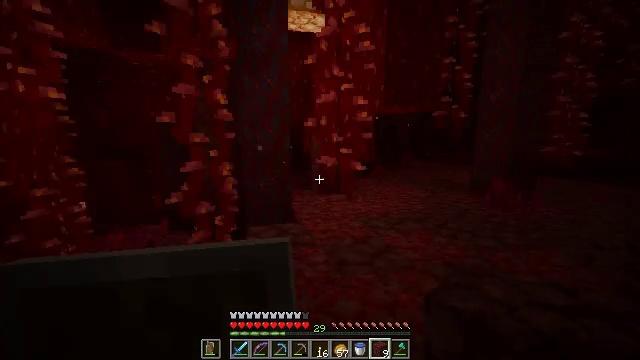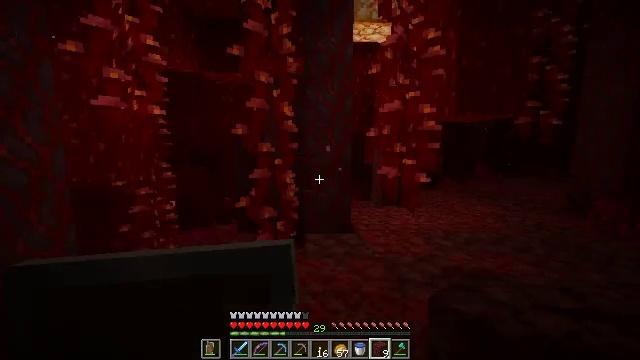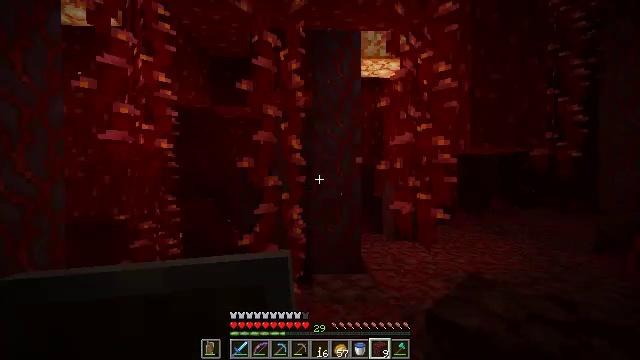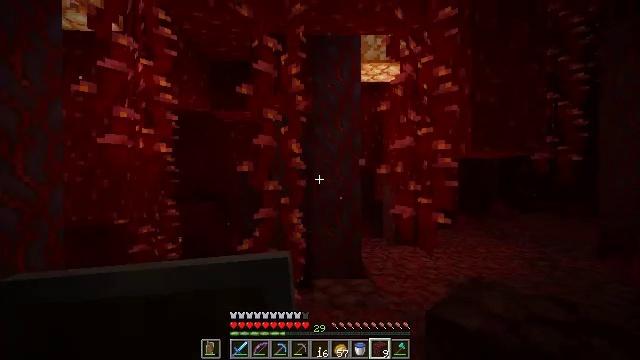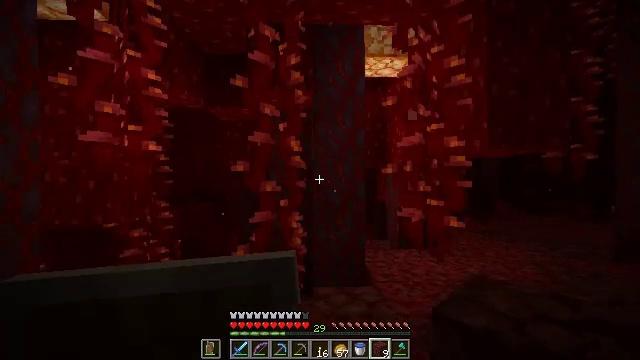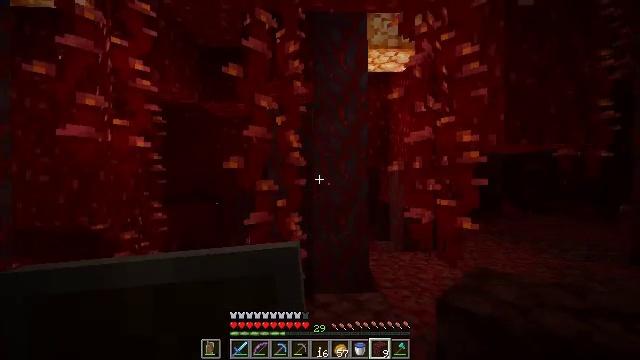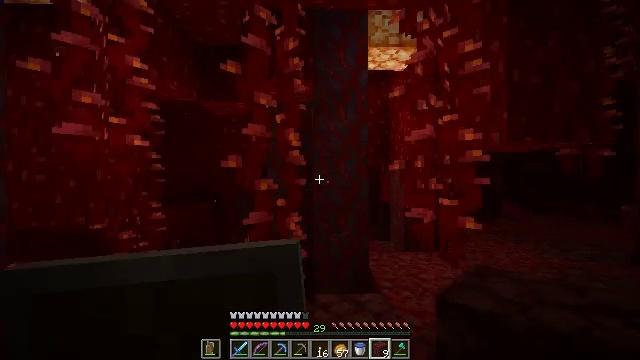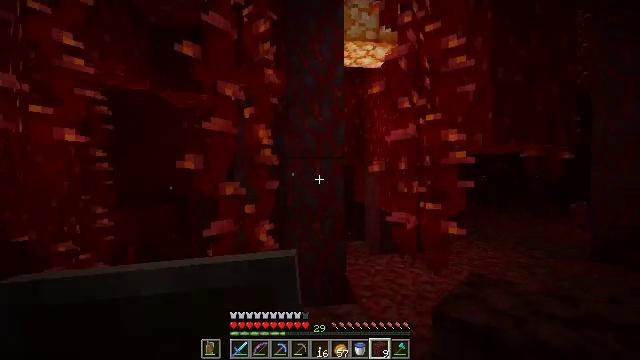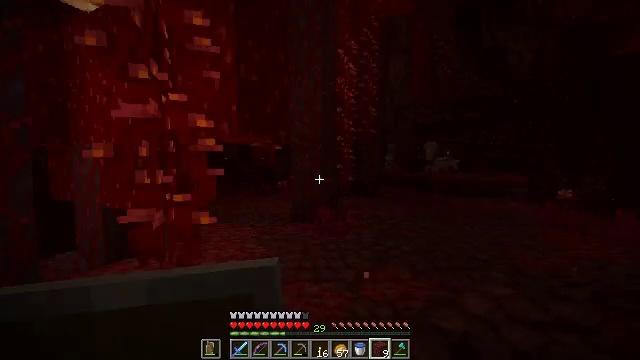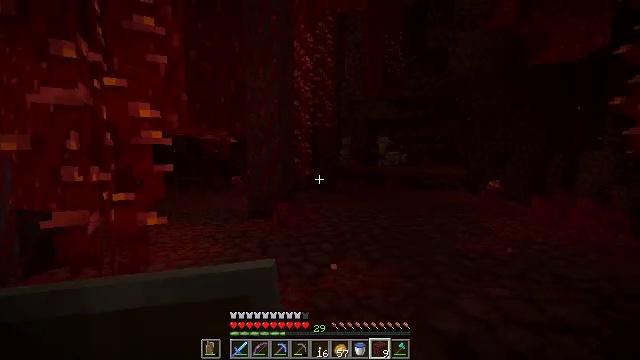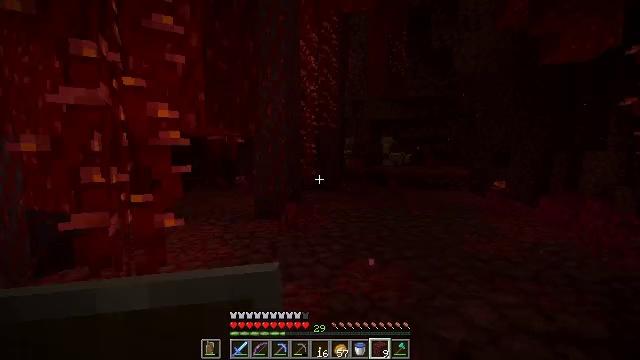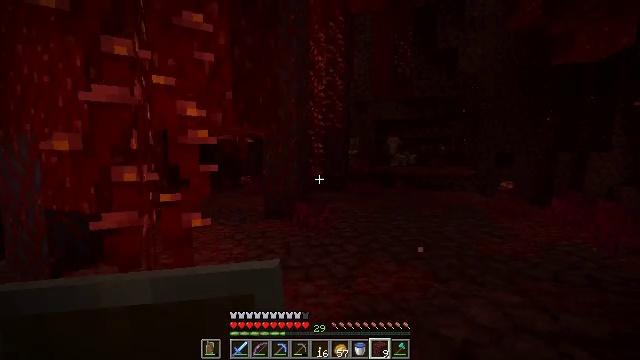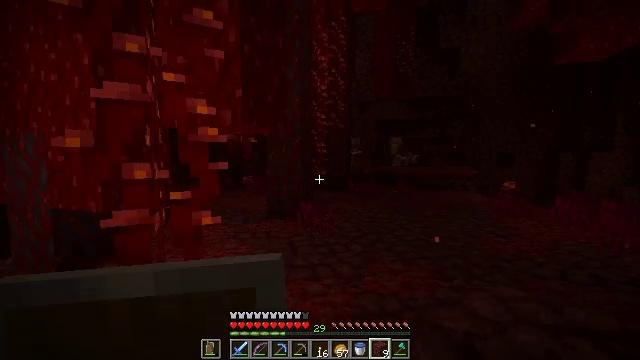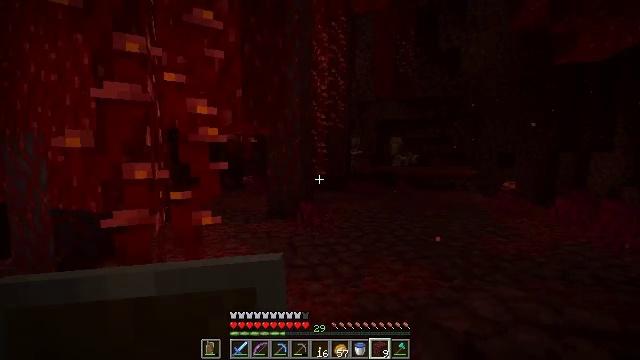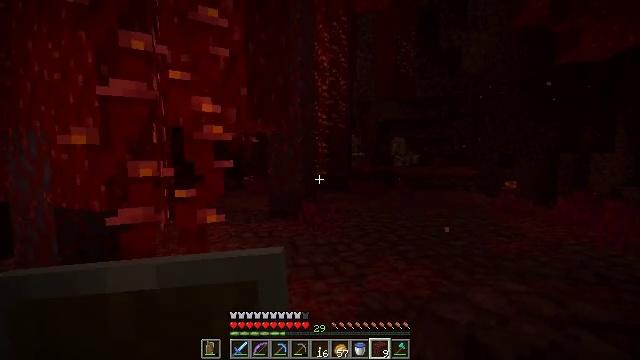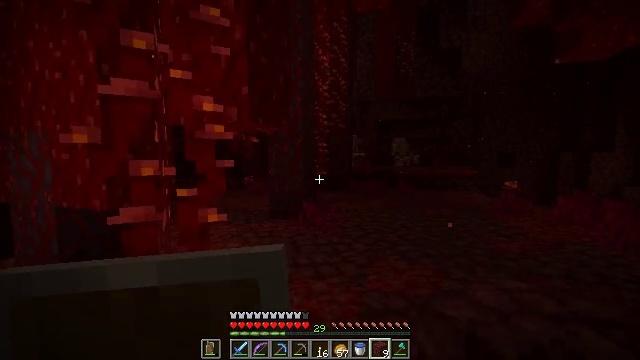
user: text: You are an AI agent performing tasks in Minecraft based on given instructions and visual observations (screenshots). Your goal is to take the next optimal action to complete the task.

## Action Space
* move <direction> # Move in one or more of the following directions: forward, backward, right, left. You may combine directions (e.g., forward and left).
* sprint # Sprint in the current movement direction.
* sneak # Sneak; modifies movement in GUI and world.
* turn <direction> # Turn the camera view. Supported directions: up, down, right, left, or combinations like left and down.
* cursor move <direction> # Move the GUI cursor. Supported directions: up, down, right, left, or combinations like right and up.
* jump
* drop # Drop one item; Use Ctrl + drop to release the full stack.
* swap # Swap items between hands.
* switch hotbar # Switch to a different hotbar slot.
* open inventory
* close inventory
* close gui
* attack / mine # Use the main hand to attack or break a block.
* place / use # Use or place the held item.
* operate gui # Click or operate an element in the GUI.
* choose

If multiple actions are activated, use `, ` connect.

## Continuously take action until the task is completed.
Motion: motion action
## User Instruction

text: Break the crimson stem to collect it.
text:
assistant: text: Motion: move forward, turn left and up
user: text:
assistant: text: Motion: move forward, turn left and up
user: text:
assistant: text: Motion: move forward
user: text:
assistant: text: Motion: move forward
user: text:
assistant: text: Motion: move forward
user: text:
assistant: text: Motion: move forward
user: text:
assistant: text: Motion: move forward and move left, turn right
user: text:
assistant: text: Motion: move forward and move left, turn right and down
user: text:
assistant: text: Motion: move left, turn right and down
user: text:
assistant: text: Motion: move left
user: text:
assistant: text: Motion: no_op
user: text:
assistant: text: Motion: no_op
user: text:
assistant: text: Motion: no_op
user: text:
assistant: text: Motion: no_op
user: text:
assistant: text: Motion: no_op
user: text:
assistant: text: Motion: no_op
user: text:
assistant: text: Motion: no_op
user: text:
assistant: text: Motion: move back and move left
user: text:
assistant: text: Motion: move back and move left, turn left and down
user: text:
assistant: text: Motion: move back and move left, turn left and down
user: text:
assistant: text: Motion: move back and move left, turn left
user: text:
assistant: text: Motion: move left, turn left and down
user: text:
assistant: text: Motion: move left, turn left and down
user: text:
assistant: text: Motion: move forward and move left, turn left
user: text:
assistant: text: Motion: move forward and move left
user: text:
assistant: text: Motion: move forward and move left, turn down
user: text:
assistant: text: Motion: move forward and move left
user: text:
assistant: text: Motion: move forward and move left
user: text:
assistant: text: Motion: move forward and move left, turn right and up
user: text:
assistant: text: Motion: move forward, turn right and up